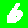
Digit: 6